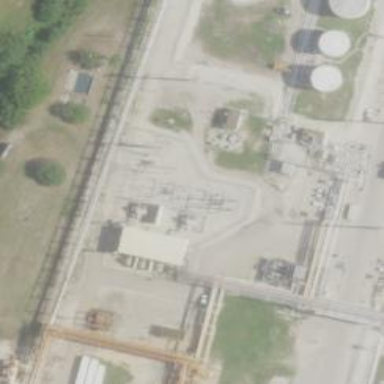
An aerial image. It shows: Industrial power substation enclosed by fence.